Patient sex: F
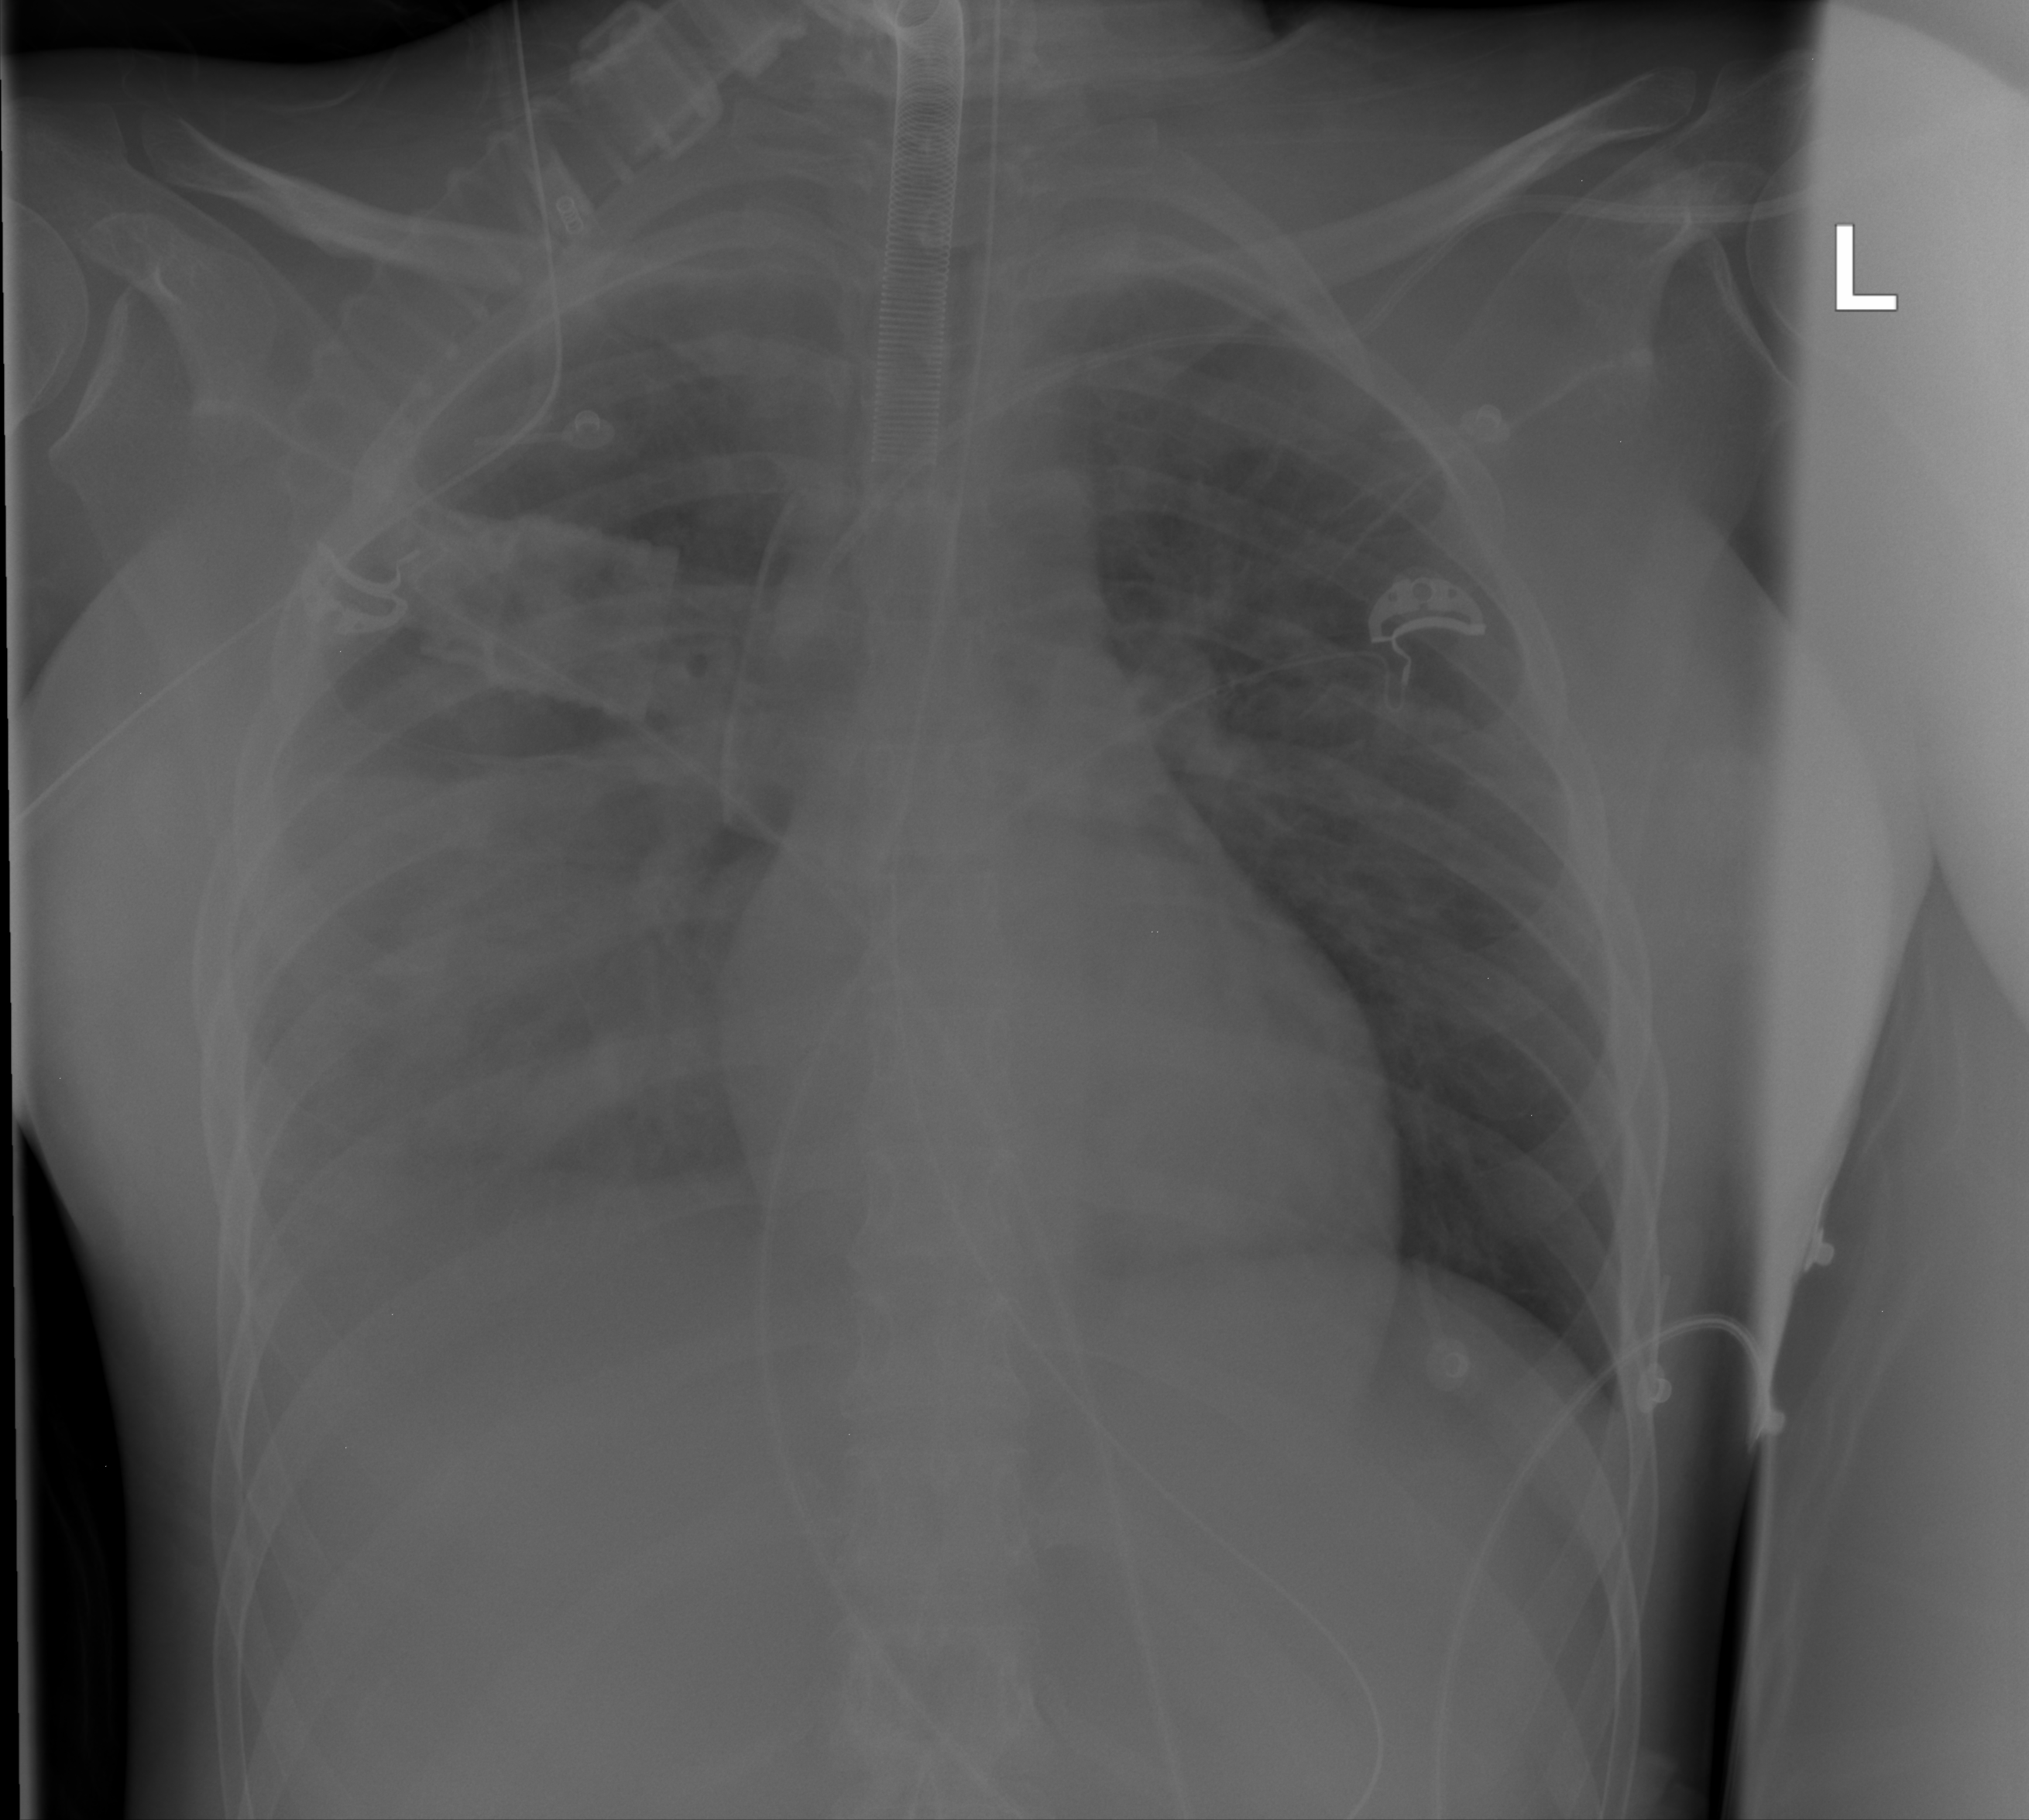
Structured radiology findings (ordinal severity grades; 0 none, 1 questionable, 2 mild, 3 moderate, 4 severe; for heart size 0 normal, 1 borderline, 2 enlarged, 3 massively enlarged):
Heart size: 0
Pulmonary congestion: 0
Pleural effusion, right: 2
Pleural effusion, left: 0
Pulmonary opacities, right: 3
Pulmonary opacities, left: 0
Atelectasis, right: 2
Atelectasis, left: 0